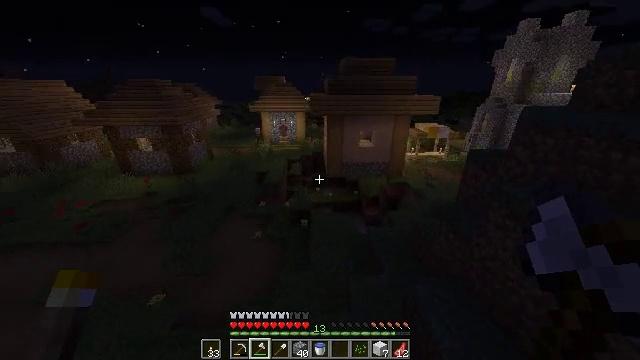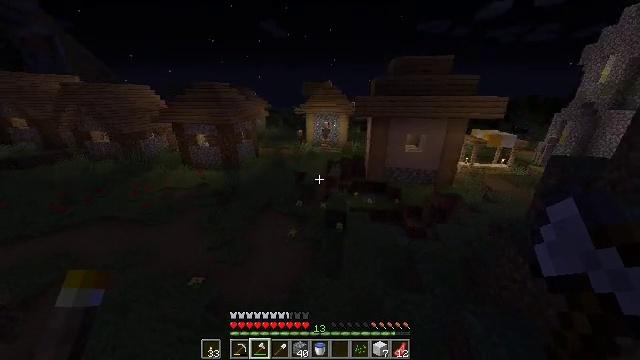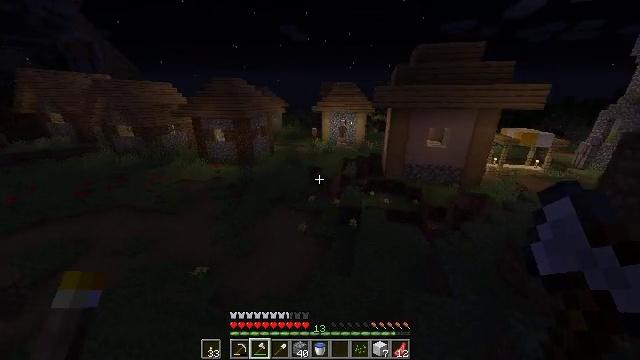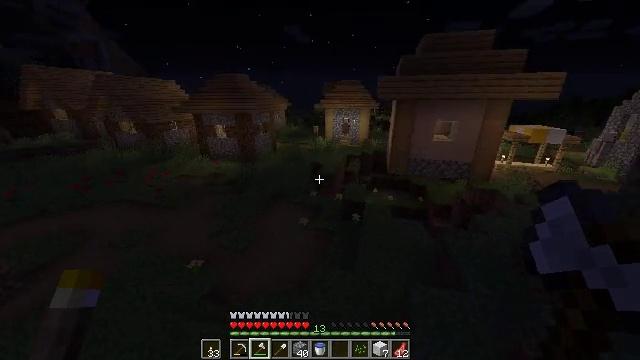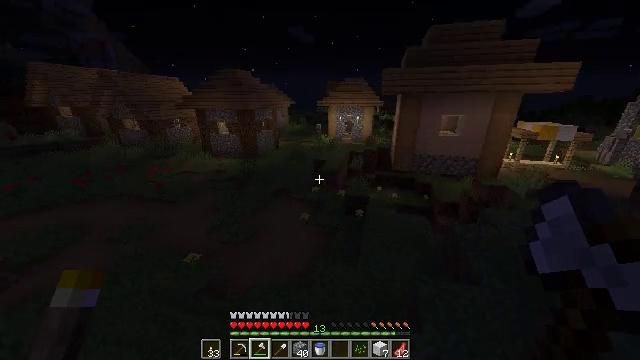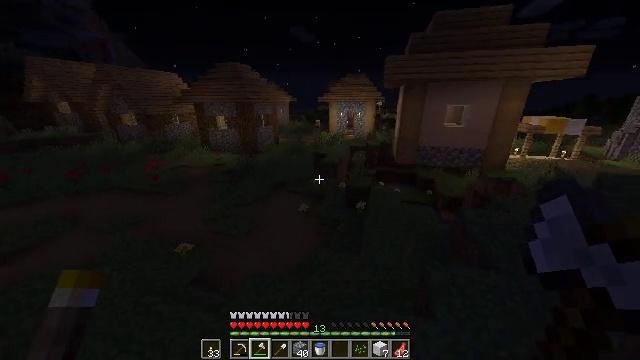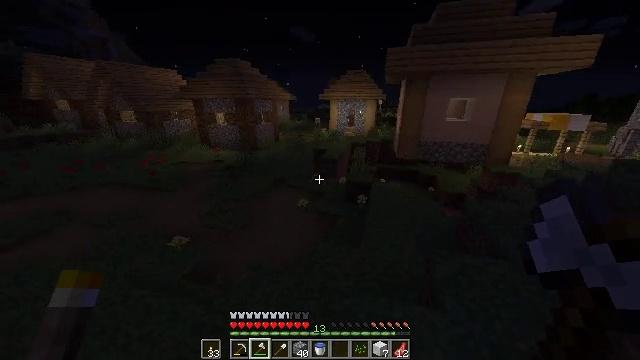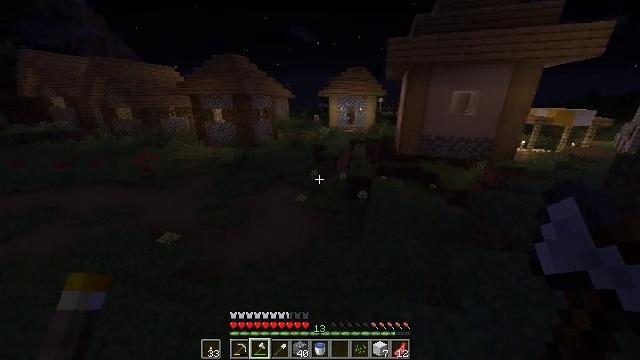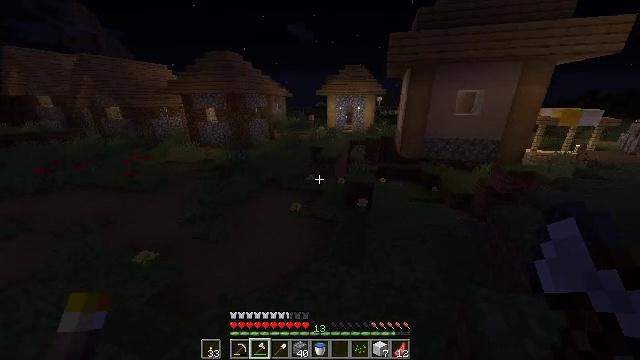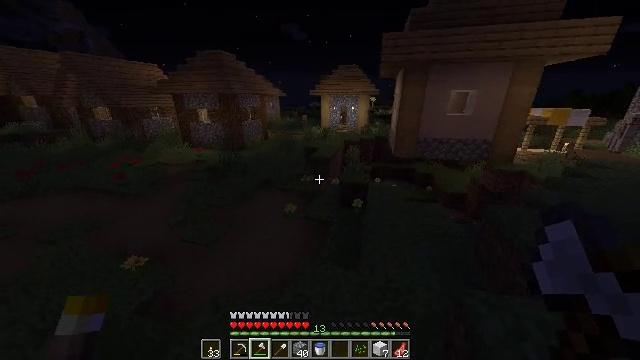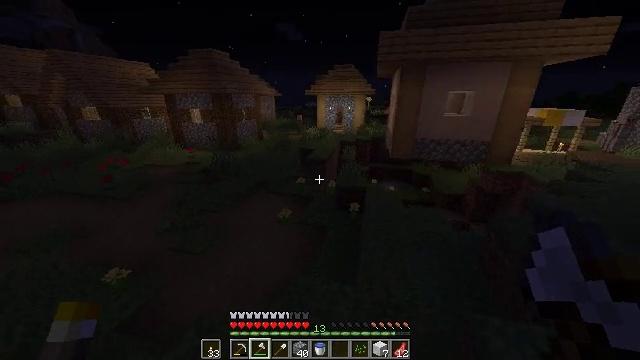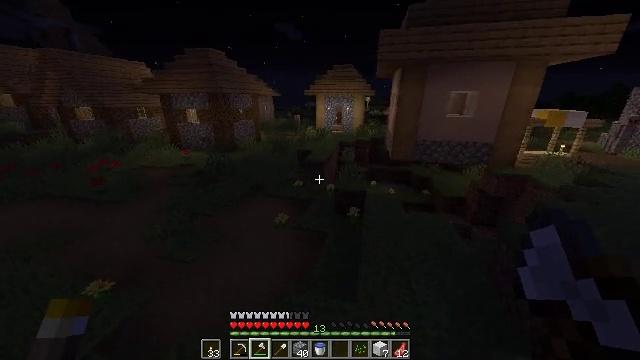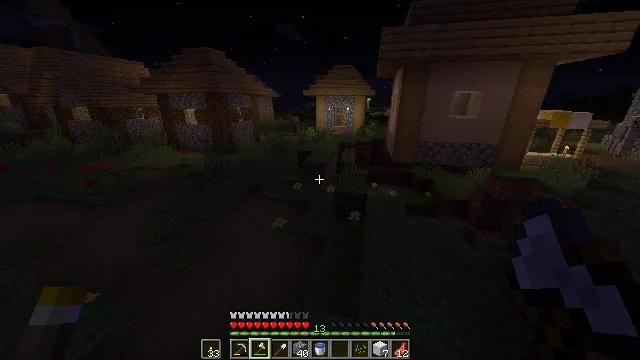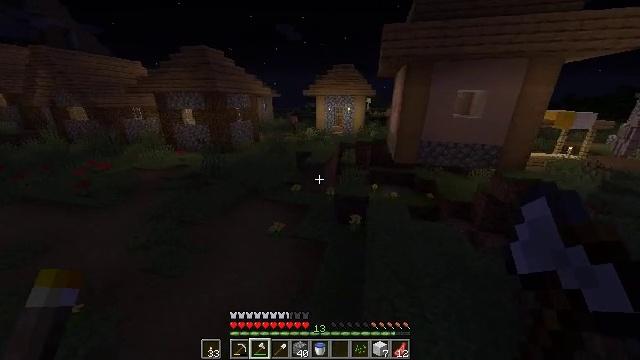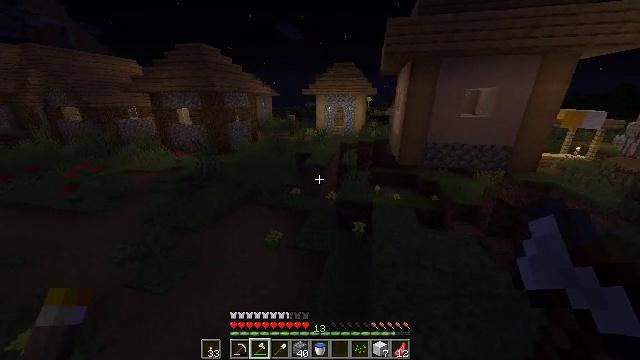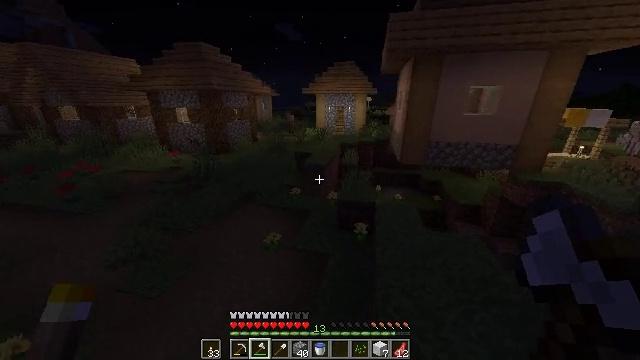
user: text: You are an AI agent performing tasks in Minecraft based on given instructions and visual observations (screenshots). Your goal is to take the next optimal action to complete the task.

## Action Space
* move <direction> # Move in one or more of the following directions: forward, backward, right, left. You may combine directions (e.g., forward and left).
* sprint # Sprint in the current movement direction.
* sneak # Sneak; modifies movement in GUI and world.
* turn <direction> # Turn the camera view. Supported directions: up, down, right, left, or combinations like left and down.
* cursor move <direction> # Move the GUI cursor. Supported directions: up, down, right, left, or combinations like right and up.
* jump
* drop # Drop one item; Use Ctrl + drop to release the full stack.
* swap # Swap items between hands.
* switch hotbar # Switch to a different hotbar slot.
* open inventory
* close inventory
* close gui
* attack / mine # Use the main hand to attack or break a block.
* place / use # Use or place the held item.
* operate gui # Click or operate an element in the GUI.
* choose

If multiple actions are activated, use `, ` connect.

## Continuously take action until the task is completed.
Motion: motion action
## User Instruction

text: Harvest hay blocks from the village.
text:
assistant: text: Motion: move forward, sprint, turn left and up
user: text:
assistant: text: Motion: move forward, sprint, turn left
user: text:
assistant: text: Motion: move forward, sprint
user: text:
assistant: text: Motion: move forward, sprint
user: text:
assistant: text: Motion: move forward, sprint
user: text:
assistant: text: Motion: move forward, sprint
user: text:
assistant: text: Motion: move forward, sprint
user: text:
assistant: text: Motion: move forward, sprint
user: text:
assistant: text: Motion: move forward, sprint, turn right
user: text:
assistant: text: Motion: move forward, sprint, turn right
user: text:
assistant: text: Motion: move forward, sprint
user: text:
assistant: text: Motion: move forward, sprint
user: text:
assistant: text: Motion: move forward, sprint
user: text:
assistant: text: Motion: move forward, sprint
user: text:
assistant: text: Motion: move forward, sprint
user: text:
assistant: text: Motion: move forward, sprint
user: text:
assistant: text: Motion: move forward, sprint
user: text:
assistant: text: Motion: move forward, sprint
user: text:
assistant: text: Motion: move forward, sprint, jump
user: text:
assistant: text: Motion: move forward, sprint, jump
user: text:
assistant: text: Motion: move forward and move left, sprint, jump
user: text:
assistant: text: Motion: move forward and move left, sprint, jump
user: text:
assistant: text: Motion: move forward and move left, sprint, jump
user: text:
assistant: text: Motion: move forward and move left, sprint, jump
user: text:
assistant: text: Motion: move forward, sprint, jump
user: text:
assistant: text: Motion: move forward, sprint, jump
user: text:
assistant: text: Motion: move forward, sprint, jump
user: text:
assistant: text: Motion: move forward, sprint, jump
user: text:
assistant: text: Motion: move forward, sprint, jump
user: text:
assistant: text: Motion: move forward, sprint, turn right, jump